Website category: phone
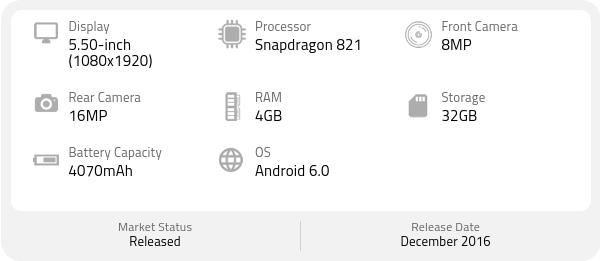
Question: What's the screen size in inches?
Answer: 5.50-inch

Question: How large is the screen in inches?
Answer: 5.50-inch

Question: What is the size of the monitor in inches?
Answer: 5.50-inch

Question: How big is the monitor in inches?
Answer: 5.50-inch

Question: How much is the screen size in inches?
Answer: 5.50-inch

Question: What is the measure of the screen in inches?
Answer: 5.50-inch

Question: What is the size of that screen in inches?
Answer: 5.50-inch

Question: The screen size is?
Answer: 5.50-inch

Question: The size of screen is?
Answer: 5.50-inch

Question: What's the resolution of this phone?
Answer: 1080x1920

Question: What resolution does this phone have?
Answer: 1080x1920

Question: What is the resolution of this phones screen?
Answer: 1080x1920

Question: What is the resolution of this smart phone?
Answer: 1080x1920

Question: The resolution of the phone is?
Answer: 1080x1920

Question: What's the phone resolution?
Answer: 1080x1920

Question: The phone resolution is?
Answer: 1080x1920

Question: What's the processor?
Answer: Snapdragon 821

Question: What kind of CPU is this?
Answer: Snapdragon 821

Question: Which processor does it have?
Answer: Snapdragon 821

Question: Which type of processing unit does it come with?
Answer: Snapdragon 821

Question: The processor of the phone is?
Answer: Snapdragon 821

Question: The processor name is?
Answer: Snapdragon 821

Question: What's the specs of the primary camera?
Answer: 16MP

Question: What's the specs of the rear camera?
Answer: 16MP

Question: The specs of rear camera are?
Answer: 16MP

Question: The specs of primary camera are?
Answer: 16MP

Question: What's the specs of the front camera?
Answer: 8MP

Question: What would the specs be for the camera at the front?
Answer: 8MP

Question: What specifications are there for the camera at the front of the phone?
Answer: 8MP

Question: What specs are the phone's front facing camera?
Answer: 8MP

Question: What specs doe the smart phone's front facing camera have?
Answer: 8MP

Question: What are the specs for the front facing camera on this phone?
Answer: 8MP

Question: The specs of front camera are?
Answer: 8MP

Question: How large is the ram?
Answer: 4GB

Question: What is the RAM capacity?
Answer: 4GB

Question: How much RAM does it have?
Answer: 4GB

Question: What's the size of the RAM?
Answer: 4GB

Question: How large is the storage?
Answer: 32GB

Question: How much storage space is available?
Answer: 32GB

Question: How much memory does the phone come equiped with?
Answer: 32GB

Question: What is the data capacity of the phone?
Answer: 32GB

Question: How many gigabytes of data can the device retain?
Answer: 32GB

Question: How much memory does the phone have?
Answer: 32GB

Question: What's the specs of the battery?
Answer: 4070mAh

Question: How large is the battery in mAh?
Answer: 4070mAh

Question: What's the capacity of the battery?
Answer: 4070mAh

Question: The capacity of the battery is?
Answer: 4070mAh

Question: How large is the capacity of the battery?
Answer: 4070mAh

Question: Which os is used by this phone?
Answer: Android 6.0

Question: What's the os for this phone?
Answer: Android 6.0

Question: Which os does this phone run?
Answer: Android 6.0

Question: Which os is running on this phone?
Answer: Android 6.0

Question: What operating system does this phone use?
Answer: Android 6.0

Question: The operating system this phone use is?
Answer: Android 6.0

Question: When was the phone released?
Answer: December 2016

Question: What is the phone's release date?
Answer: December 2016

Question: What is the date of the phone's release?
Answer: December 2016

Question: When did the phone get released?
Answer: December 2016

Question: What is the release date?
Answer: December 2016

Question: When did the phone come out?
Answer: December 2016

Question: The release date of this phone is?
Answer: December 2016